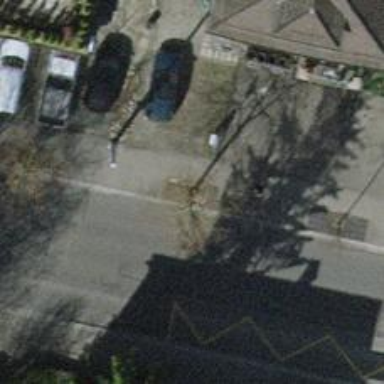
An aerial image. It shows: Avenue lined with trees.